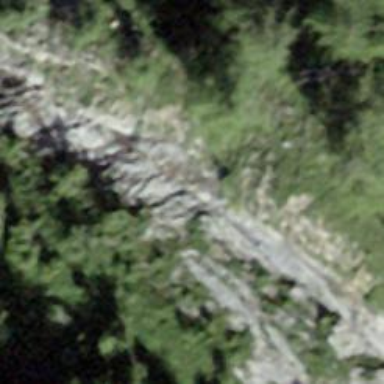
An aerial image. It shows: Cliff in nature.